Interaction volume radius: 5 \u00c5
Interaction volume height: 10 \u00c5
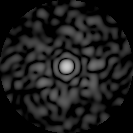
Disorder parameter: 0.8021